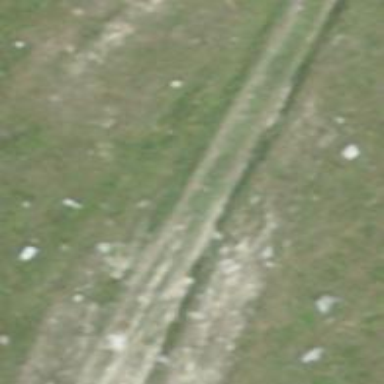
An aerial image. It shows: Track with grade 5 tracktype.